Question: I need to get only date and hours from datetime field. How do I do that?
My query:
'''
select ImpFile, convert(nvarchar,ImpDate,21) as ImpDate
from nol_artikula_izmaina
'''
The output from this query:

What I need is that it only shows me the date and the hour for example the field ImpDate should look like this: 2012-05-11 14:00:00:000 and 2012-05-11 16:00:00:000
Is that possible?
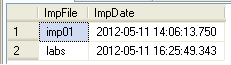
Answer: This works by getting the number of [whole] hours between "date 0" and 'ImpDate', then adding that to "date 0".
It's very similar in principle to <URL>.
'''
SELECT ImpFile, DATEADD(hh, DATEDIFF(hh, 0, ImpDate), 0)
FROM nol_artikula_izmaina
'''